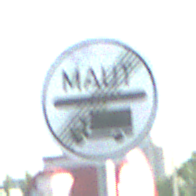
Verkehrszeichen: EndeMautpflicht
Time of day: MorningAfternoon
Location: Outdoor (Suburban)
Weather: PartlyCloudy
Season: NotSpecified
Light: Natural